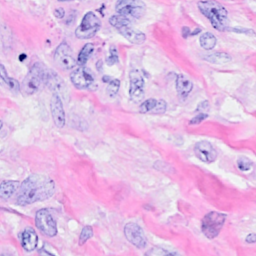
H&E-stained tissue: Breast